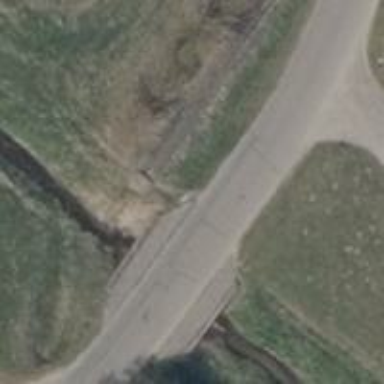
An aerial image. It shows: Paved residential road.